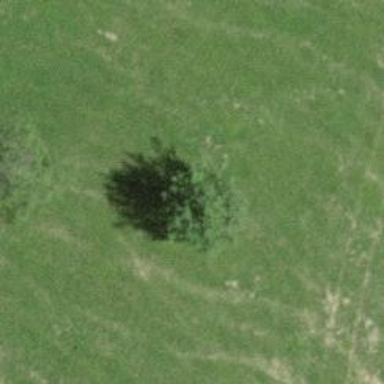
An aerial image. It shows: Beautiful tree in nature.